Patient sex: M
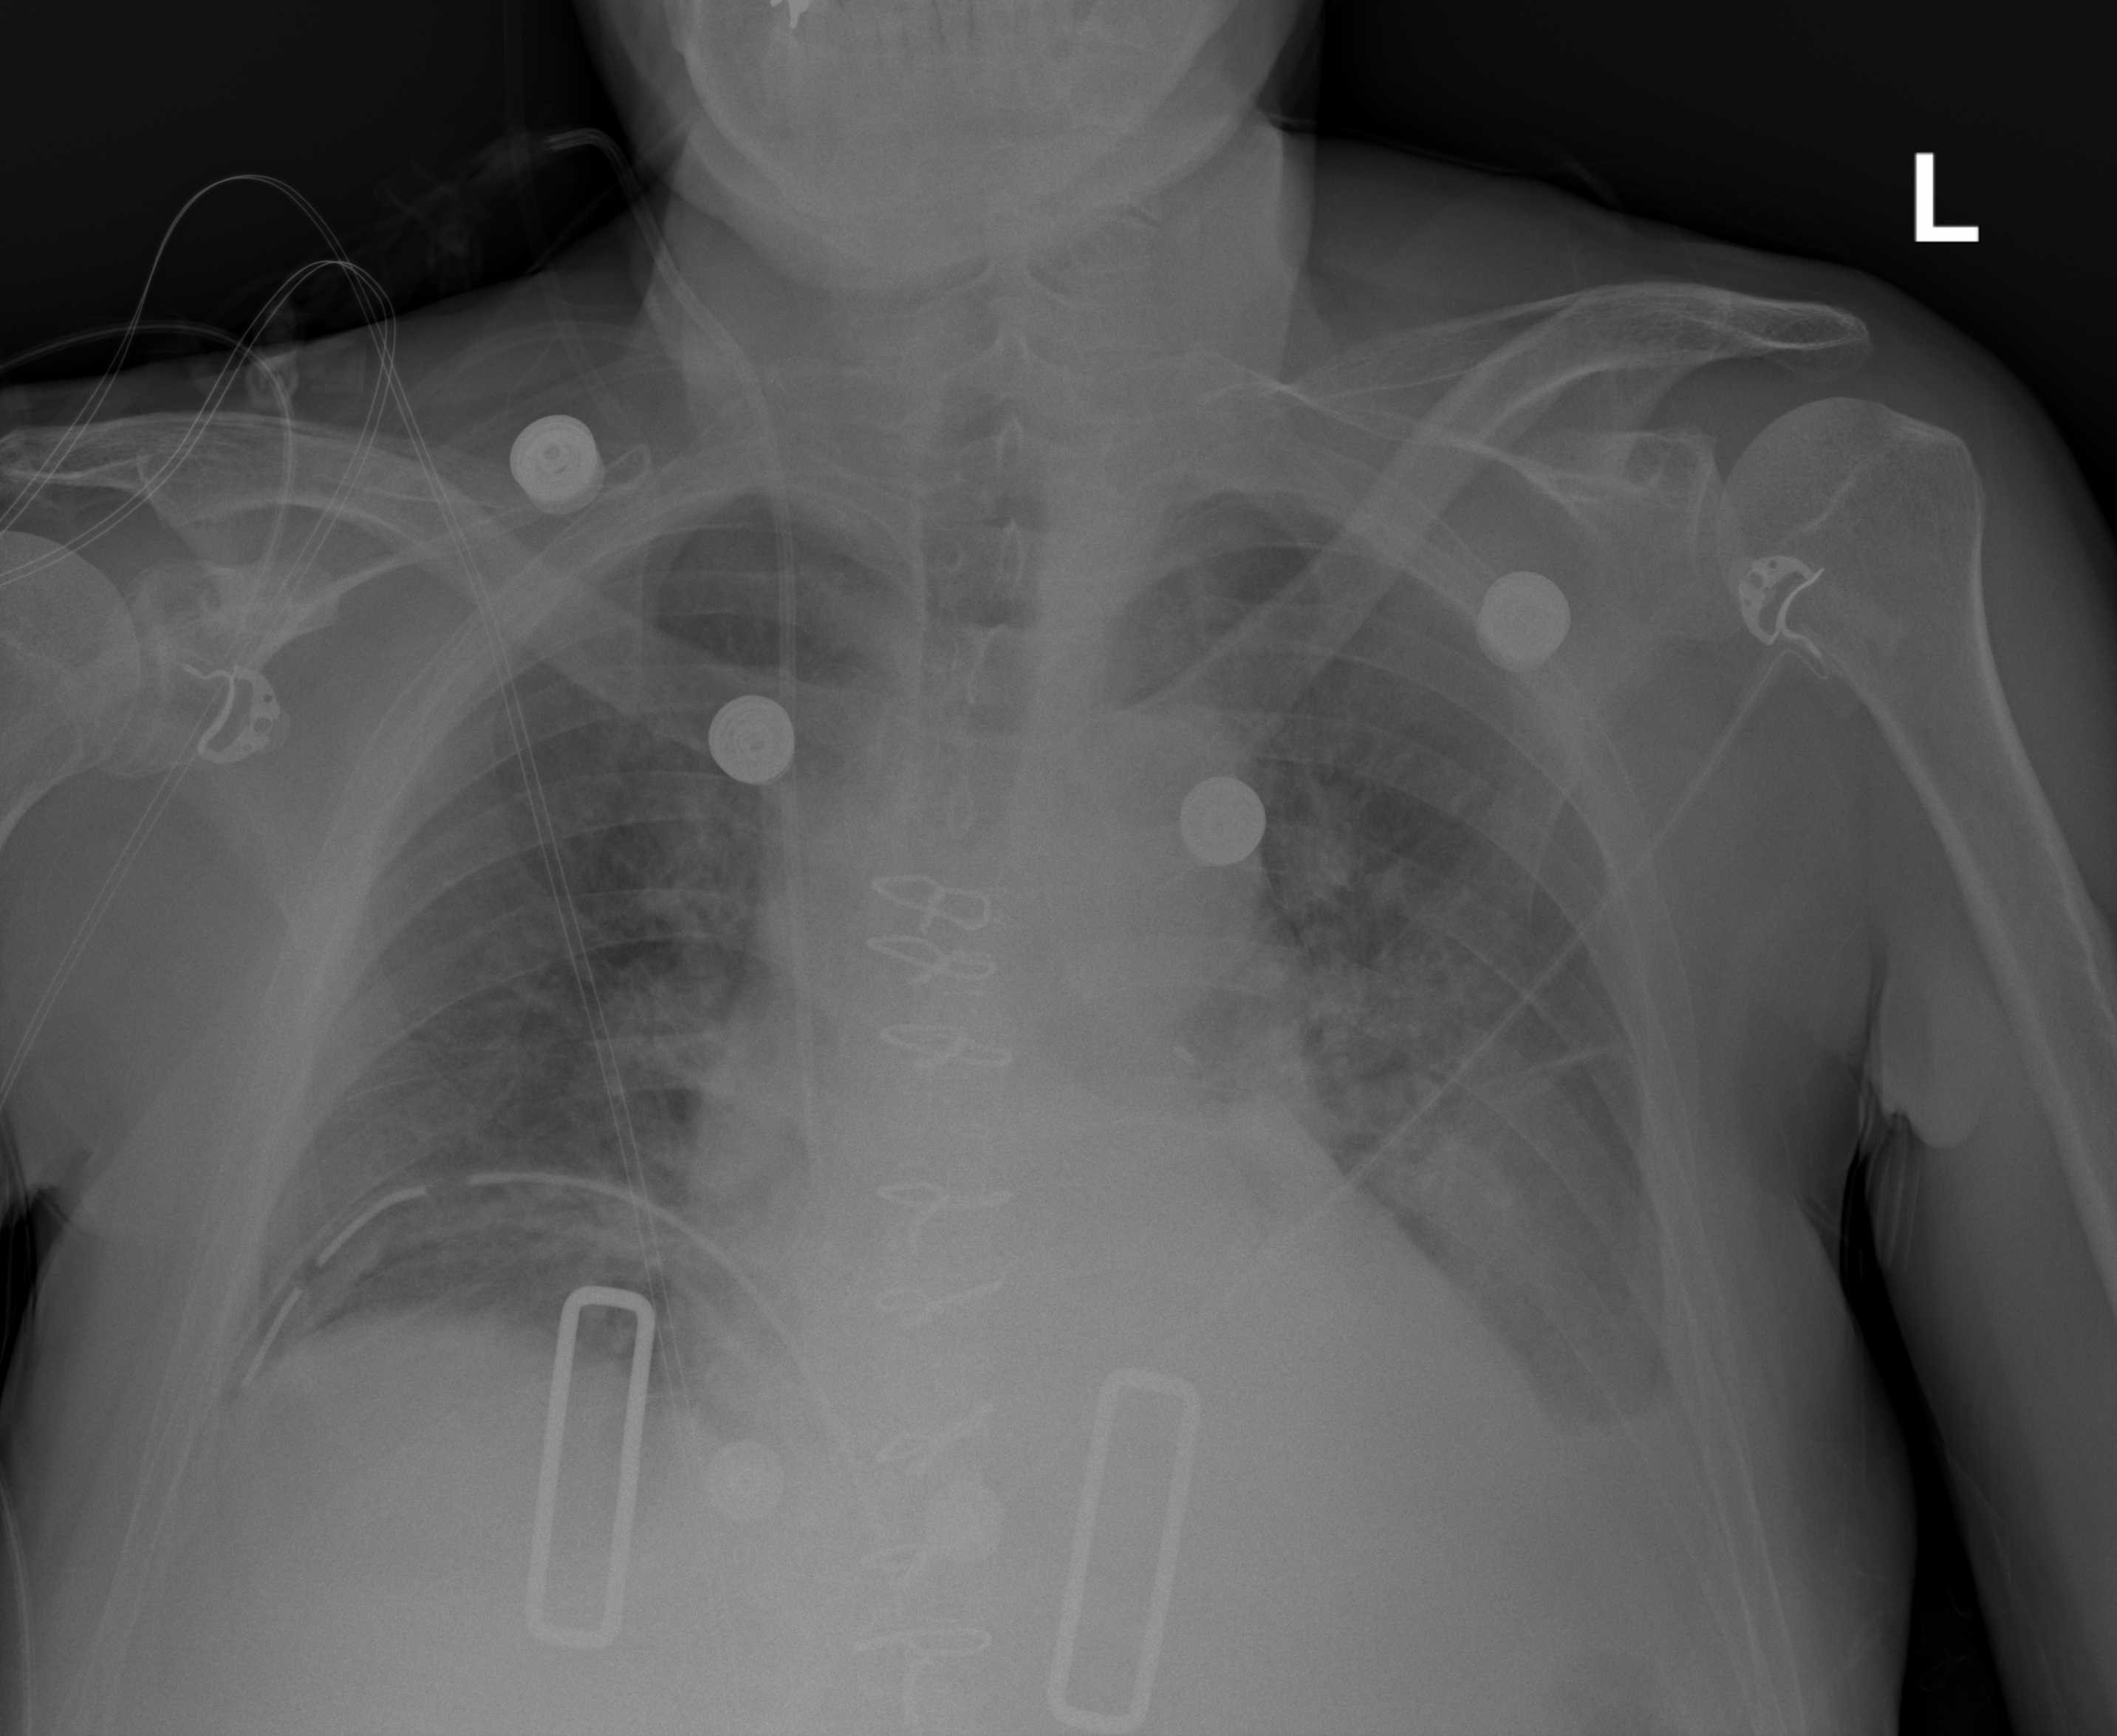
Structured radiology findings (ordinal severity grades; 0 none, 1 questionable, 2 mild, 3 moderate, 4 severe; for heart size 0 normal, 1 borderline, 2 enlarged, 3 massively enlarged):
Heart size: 2
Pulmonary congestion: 2
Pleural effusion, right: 1
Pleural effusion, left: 2
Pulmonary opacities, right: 2
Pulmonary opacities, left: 2
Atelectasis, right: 2
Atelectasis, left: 2